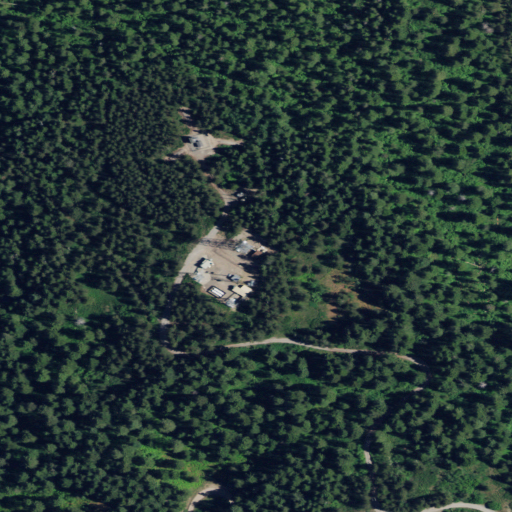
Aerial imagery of ridge(s) in Idaho named Big Bend Ridge containing evergreen forest, deciduous forest, shrub, medium intensity development, and open development